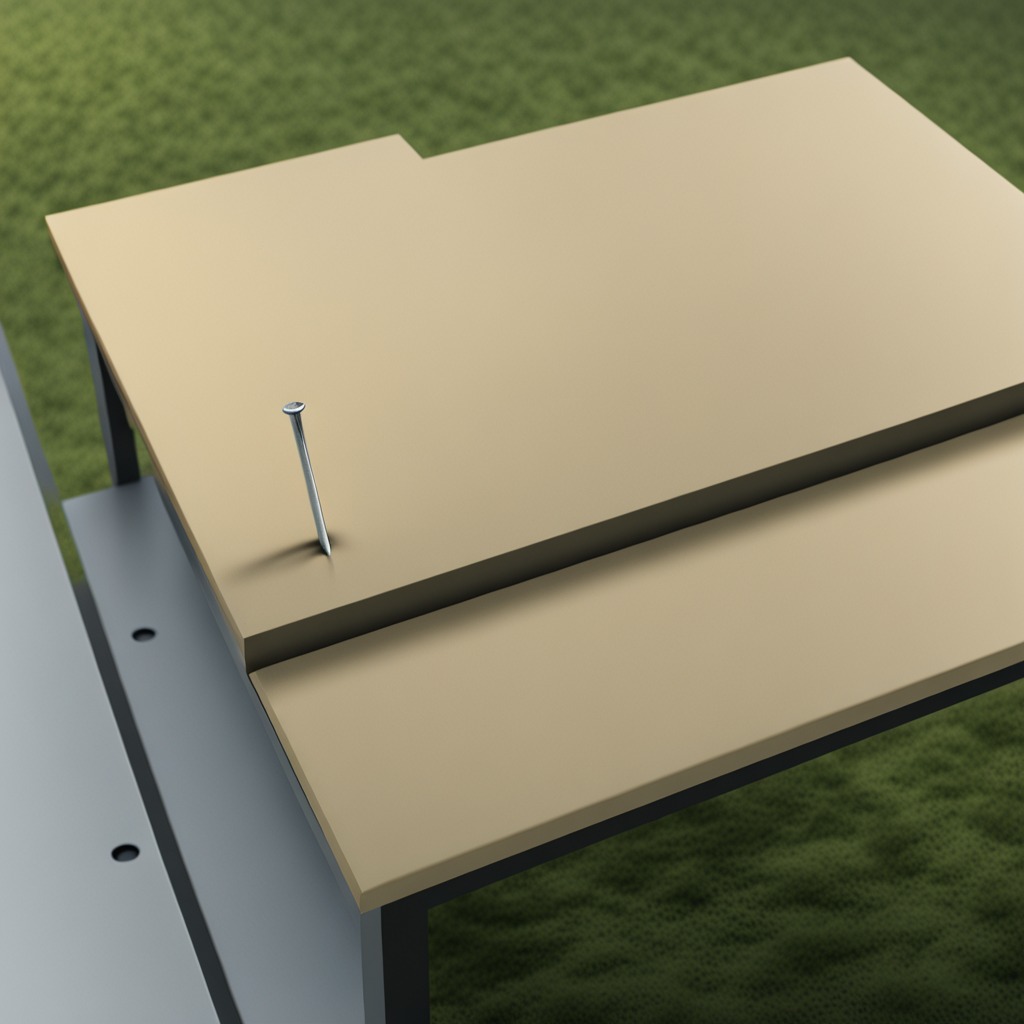
A nail is lying on a textured surface in a temporary outdoor tool station.